Interaction volume radius: 10 \u00c5
Interaction volume height: 10 \u00c5
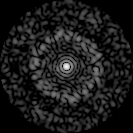
Disorder parameter: 0.8047